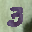
Label: 3